Field crop: tomato
Growth stage: 1
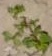
Species: portulaca